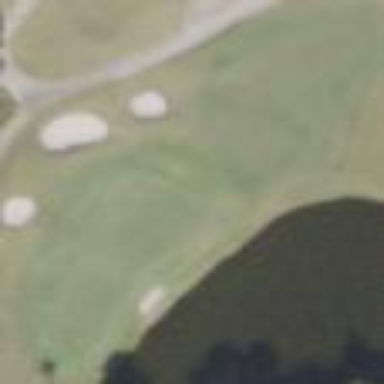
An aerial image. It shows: Grassy fairway on golf course.